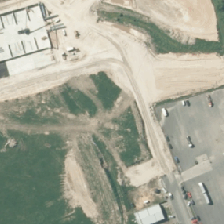
Land cover: urban_parkland